Question: I'm creating friend system,where users able to add as friend,accept friend request etc....
Table Structure
'''
userfr_id(AUTO_INCREMENT)
user_id
friend_id
accepted(int 1)
'''
Working functions
'''
Friend request
Accept friend request
Display all friends..
'''
Not Working functions
- - -
Now i'm try to delete users as follow method
- - -
But my problem is any method available to check user id and friend_id available row ??
sample date in table row

i couldn't use where in because filed name are different
Any help
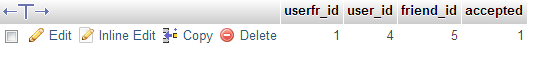
Answer: Mayby just try with:
'''
SELECT *
FROM table
WHERE ( ( user_id = 4 AND friend_id = 5 ) OR
( user_id = 5 AND friend_id = 4 ) )
AND accepted = 1
'''
If it returns one row, there is friendship, otherwise, they are not friends.